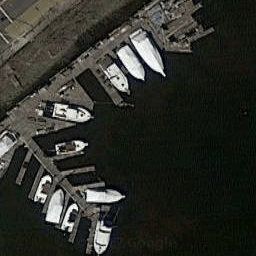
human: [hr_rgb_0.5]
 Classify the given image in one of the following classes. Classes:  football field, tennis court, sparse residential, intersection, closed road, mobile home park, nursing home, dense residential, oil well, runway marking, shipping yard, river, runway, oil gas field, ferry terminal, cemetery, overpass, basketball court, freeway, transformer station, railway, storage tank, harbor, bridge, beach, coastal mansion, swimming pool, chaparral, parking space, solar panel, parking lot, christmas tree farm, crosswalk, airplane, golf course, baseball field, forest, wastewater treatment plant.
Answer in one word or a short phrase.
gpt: harbor